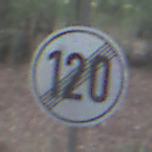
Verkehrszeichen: EndeGeschwindigkeit120
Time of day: SunriseSunset
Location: Outdoor (Nature)
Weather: NotSpecified
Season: Autumn
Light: Natural